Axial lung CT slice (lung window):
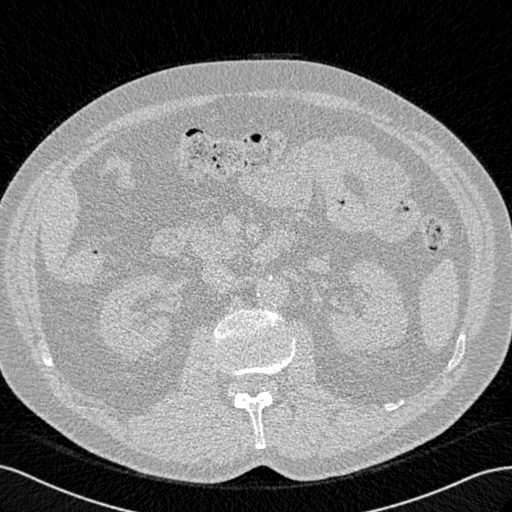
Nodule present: no